Question: I am trying to start a visual studio MVC project with IIS. Here are the instructions for enabling Windows authentication:
'''
To enable Windows authentication on Windows:
a) In Control Panel open "Programs and Features".
b) Select "Turn Windows features on or off".
c) Navigate to Internet Information Services > World Wide Web Services > Security
and make sure the Windows authentication node is checked.
'''
Following those instructions, here is what I see. I don't see a Windows Authentication node. How can I enable it?

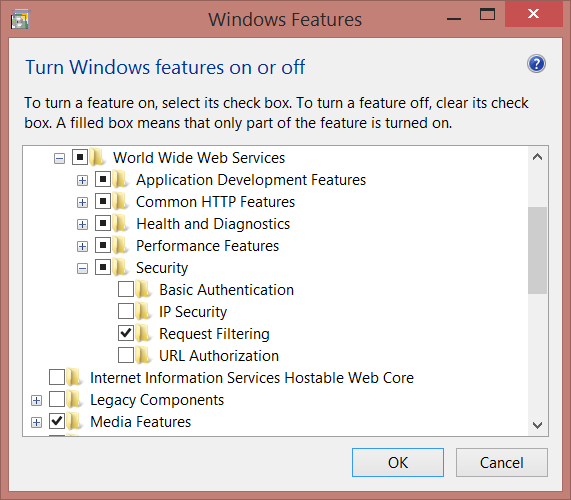
Answer: With Windows 7, Windows Authentication is only available for:
- - -
I would imagine, since the option is not available to you, this has not changed for Windows 8. Unless you can confirm you are running one of these versions that is!
Not available for:
- -
<URL>